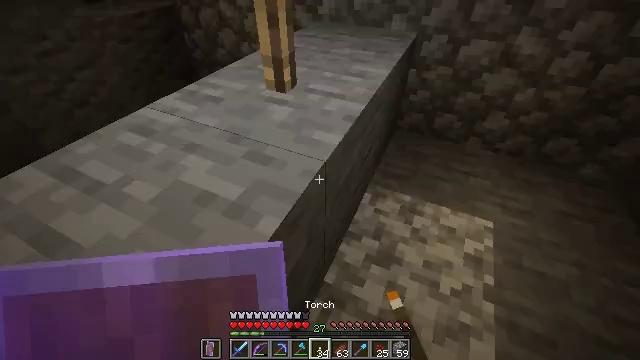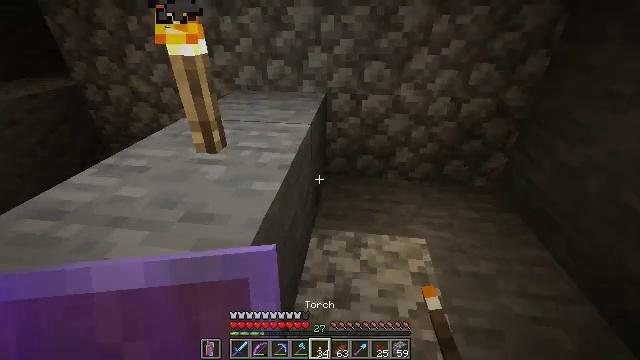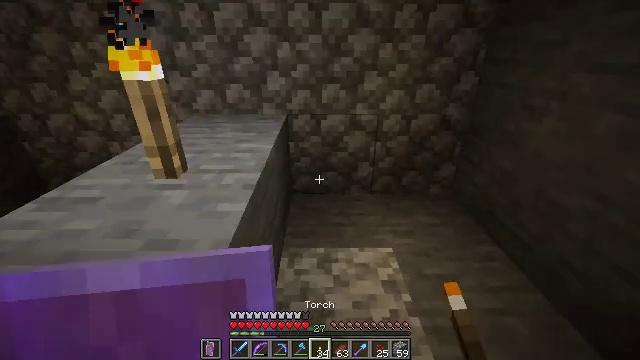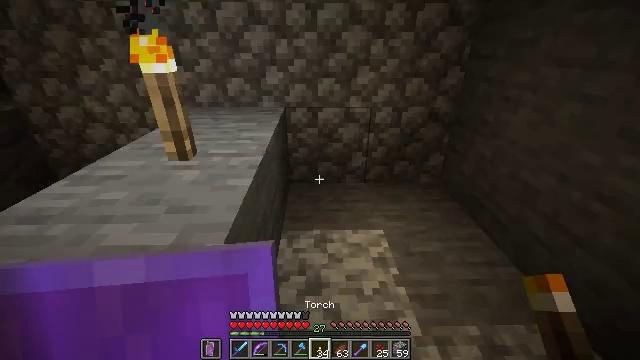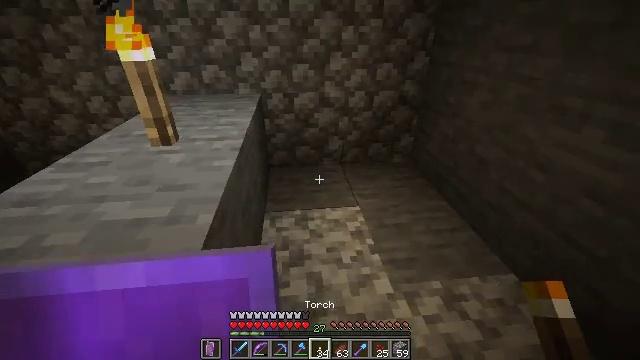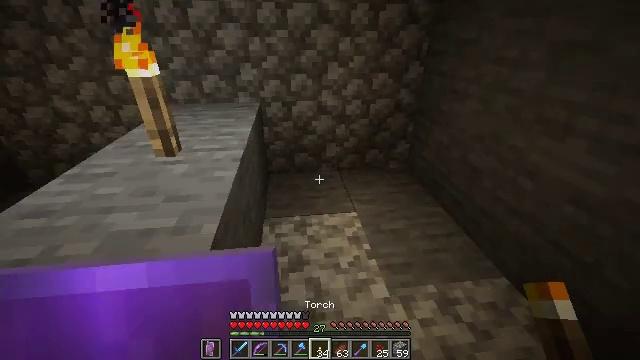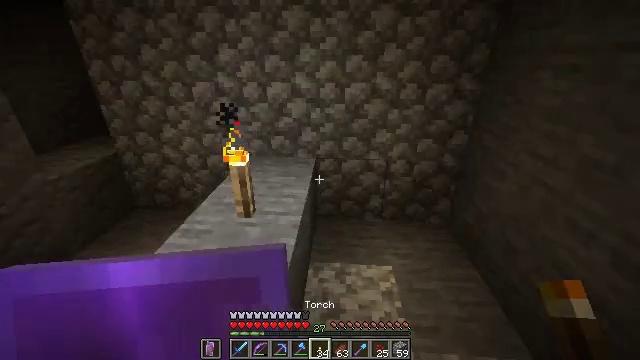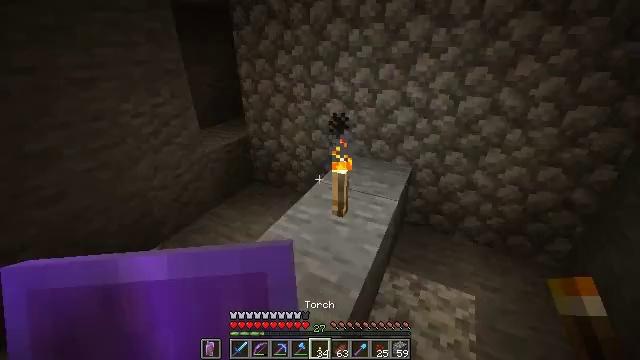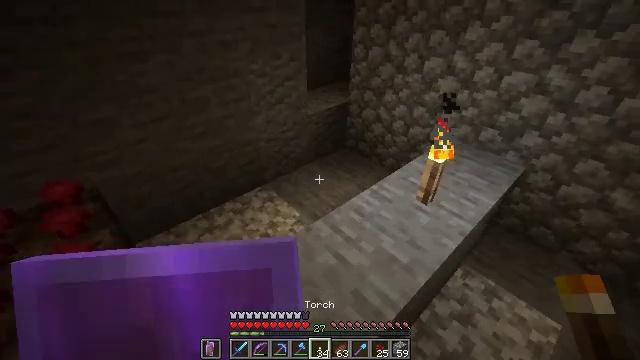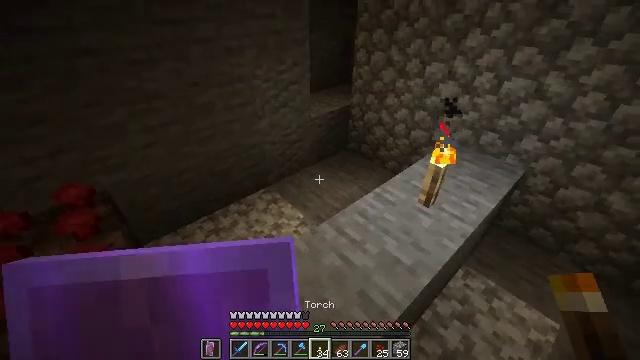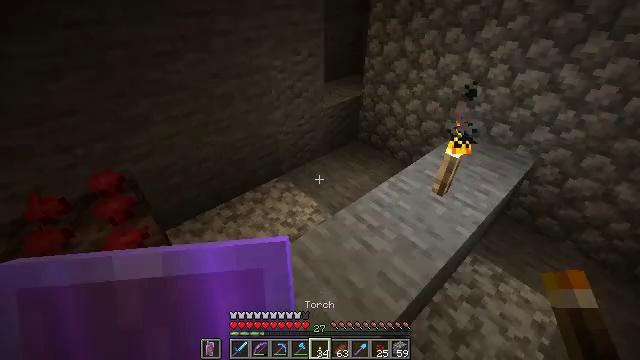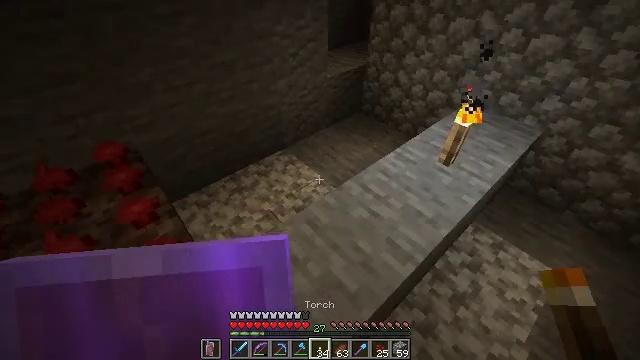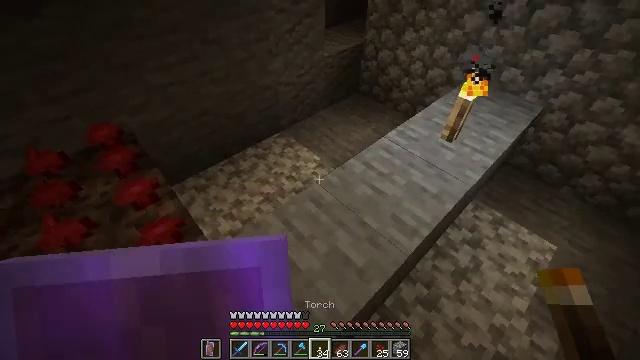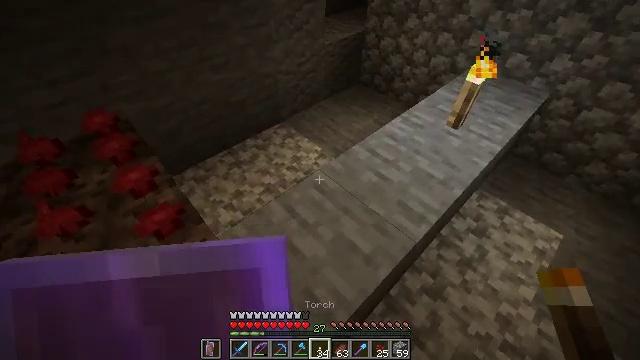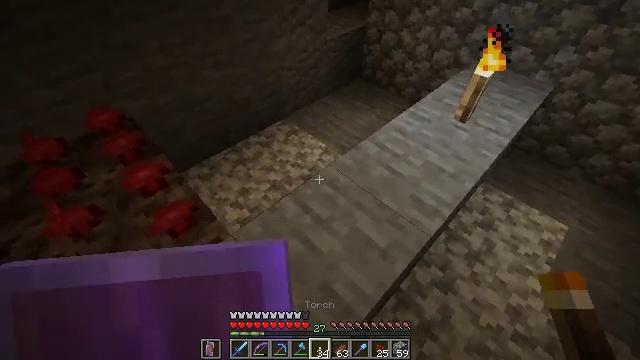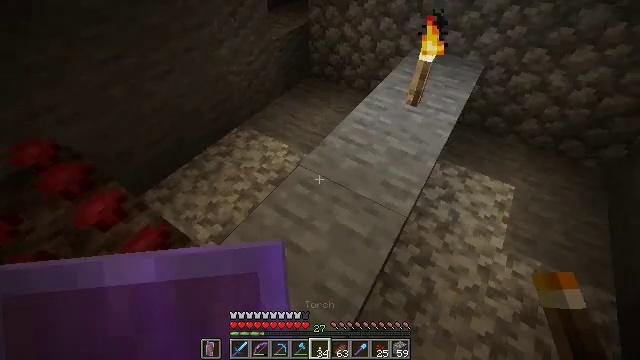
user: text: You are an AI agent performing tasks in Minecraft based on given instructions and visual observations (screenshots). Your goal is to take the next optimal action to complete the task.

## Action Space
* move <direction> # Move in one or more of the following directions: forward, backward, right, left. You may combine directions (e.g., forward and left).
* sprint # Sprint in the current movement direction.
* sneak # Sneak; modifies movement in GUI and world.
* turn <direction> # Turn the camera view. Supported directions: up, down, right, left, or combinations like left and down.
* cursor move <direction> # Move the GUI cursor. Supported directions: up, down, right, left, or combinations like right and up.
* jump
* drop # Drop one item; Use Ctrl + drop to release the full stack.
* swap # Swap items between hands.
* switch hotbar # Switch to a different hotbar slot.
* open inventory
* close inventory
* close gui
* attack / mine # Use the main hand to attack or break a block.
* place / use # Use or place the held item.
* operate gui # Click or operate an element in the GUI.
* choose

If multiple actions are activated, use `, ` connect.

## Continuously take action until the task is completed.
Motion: motion action
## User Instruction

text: Access the crafting table and make polished blackstone.
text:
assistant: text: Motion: move back and move left, turn right and up
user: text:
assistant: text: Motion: move back and move left, turn right and up
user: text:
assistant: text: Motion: move back and move left
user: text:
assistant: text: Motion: move back and move left, turn right and down
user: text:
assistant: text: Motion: move back and move left, jump
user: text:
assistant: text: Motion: move back and move left, turn left and up, jump
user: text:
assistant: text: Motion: move back and move left, turn left and down, jump
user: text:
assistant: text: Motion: move back and move left, turn left and down, jump
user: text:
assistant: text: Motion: move left, jump
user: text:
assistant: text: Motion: move left, turn down
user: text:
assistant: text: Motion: move left, turn down
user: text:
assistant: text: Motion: move left, turn right and down
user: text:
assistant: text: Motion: move left
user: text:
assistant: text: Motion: move left, turn right
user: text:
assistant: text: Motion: move left, turn right
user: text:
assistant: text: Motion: move back and move left, turn right and up
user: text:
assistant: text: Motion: move back and move left, turn right and down
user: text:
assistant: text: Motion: move back and move left, turn right and down
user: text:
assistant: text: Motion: move back and move left, turn right and down
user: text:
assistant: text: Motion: move back, turn right and down
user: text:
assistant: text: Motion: turn right and down
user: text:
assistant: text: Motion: turn right
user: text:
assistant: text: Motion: turn right and down
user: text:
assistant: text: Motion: move forward
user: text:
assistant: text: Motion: move forward, turn left
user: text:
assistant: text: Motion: move forward and move left, turn left and up
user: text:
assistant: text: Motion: move forward and move left, turn left and up
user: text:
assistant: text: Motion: move forward and move left
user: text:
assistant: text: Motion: move forward and move left, turn down
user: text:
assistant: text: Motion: move forward, turn right and down